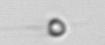
Label: flagellate